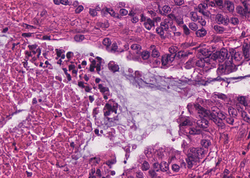
Tumor epithelial tissue: yes
Tumor-associated stroma tissue: yes
Normal tissue: no